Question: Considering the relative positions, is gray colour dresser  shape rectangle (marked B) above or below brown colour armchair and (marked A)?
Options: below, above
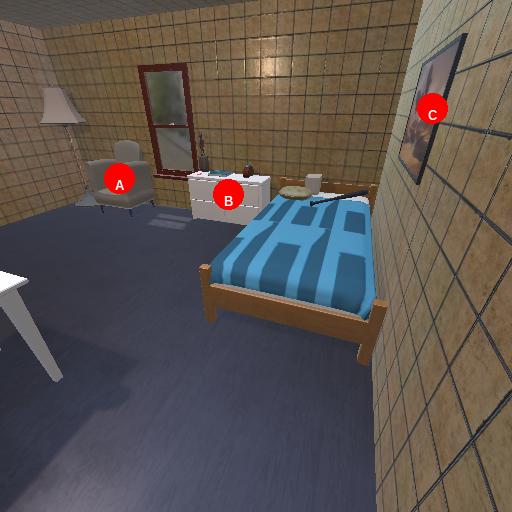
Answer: below